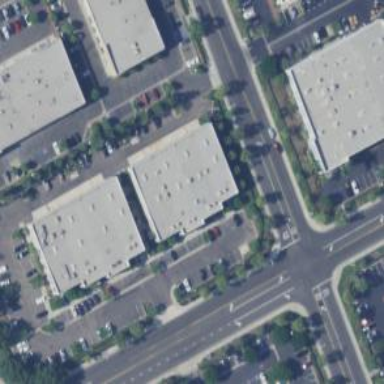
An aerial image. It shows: Commercial building.